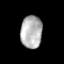
Tissue: prostate
Cell type: T cells
Senescence score: 0.3138
Nuclear area (px): 690
Mean DAPI intensity: 178.568